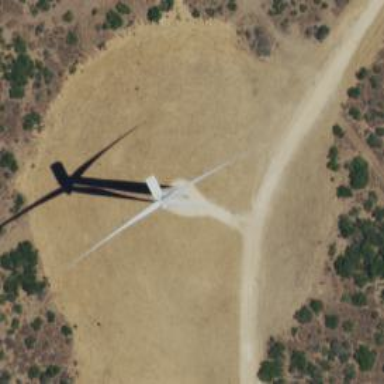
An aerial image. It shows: Wind generator in the form of horizontal axis wind turbine.